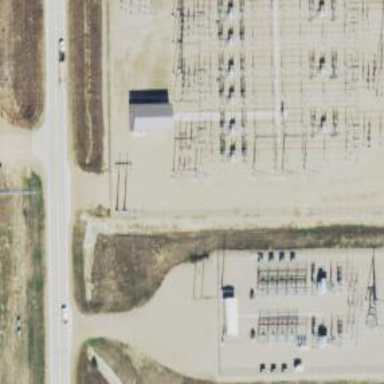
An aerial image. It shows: Switch for power supply.